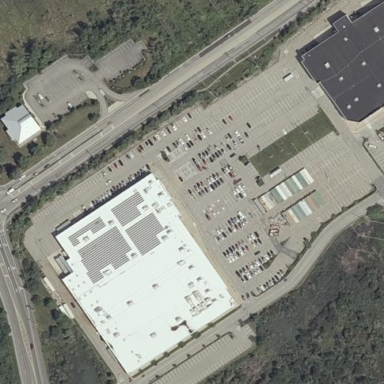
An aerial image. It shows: Department store building.